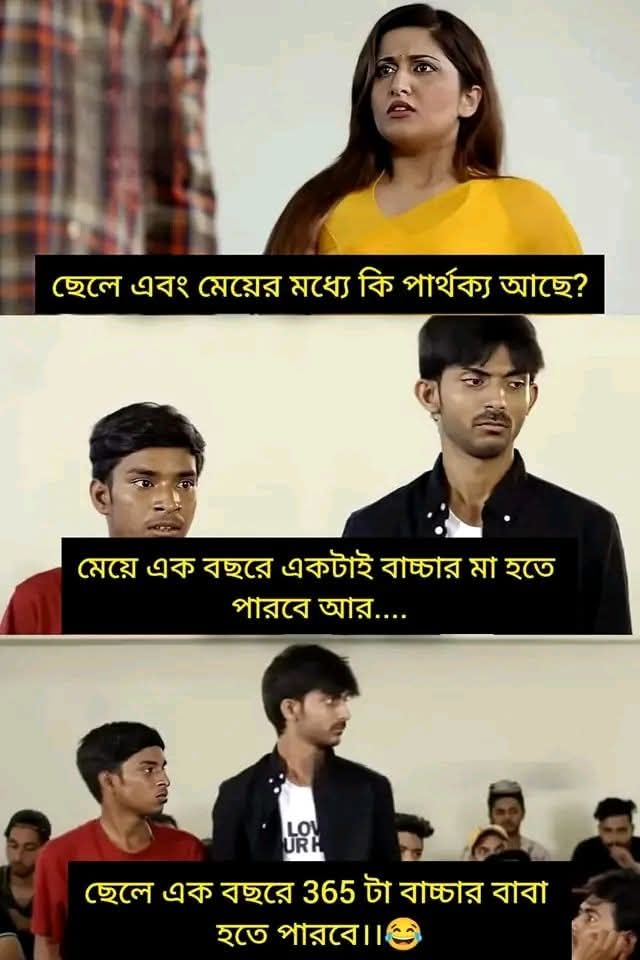
Text: ছেলে এবং মেয়ের মধ্যে কি পার্থক্য আছে?
মেয়ে এক বছরে একটাই বাচ্চার মা হতে পারবে আর....
ছেলে এক বছরে 365 টা বাচ্চার বাবা হতে পারবে।।
Label: Hate
Hate category: Personal Offence
Targeted group: Community